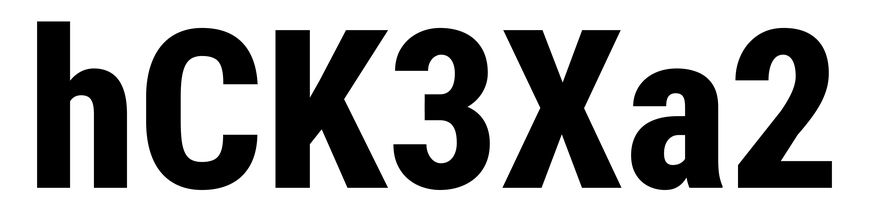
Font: Roboto_Condensed_ExtraBold